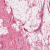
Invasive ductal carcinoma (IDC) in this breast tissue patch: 0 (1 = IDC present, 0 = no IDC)